Question: We are using a 'D3DImage' in WPF to display partly transparent 3D content rendered using Direct3D on a background which is created in WPF. So, we have something like this:
'''
<UserControl Background="Blue">

<Image.Source>
<D3DImage .../>
</Image.Source>

</UserControl>
'''
Now, we have the problem that anti-aliased edges are not displayed properly. We get some sort of white "glow" effect at some edges, similar to the effect around the text shown in the first picture:

(taken from <URL>
The reason is that the data we get from DirectX obviously is with the alpha channel. But WPF and the 'D3DImage' expect this as their input (see <URL>.
I verified that this is actually the problem by multiplying every pixel by its alpha value in C# and using a custom pixel shader. The results were both fine. However, I would like to get this result from DirectX directly.
How can I get premultiplied data from DirectX directly? Can I somehow specify it in the call to 'CreateRenderTarget'? I am no DirectX expert, so please excuse if the solution might be obvious...
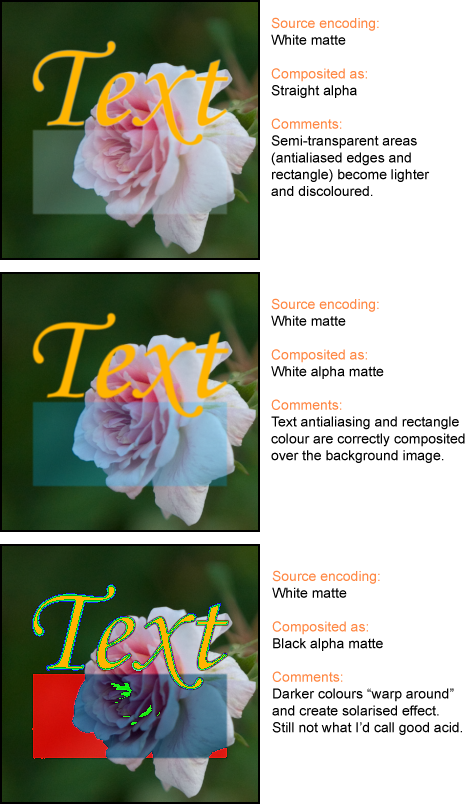
Answer: In order to have your DirectX content properly pre-multiplied, you will need a custom ID3D11BlendState. The <URL> struct should be set up as follows:
'''
AlphaToCoverageEnable = FALSE;
IndependentBlendEnable = FALSE;
RenderTarget[0].BlendEnable = TRUE;
// dest.rgb = src.rgb * src.a + dest.rgb * (1 - src.a)
RenderTarget[0].SrcBlend = D3D11_BLEND_SRC_ALPHA;
RenderTarget[0].DestBlend = D3D11_BLEND_INV_SRC_ALPHA;
RenderTarget[0].BlendOp = D3D11_BLEND_OP_ADD;
// dest.a = 1 - (1 - src.a) * (1 - dest.a) [the math works out]
RenderTarget[0].SrcBlendAlpha = D3D11_BLEND_INV_DEST_ALPHA;
RenderTarget[0].DestBlendAlpha = D3D11_BLEND_ONE;
RenderTarget[0].BlendOpAlpha = D3D11_BLEND_OP_ADD;
RenderTarget[0].RenderTargetWriteMask = D3D11_COLOR_WRITE_ENABLE_ALL;
'''
Create the blend state with <URL>. Then, just set up the rest of your Direct3D pipeline as normal, and the output to the render-target should have pre-multiplied alpha with correct alpha channel output, for use with Direct2D, WPF, or any other API requiring pre-multiplied content.
Note that if you are using Direct3D 9, the concepts are the same but the API is different. Look <URL> for a good place to get started if you're using 9.